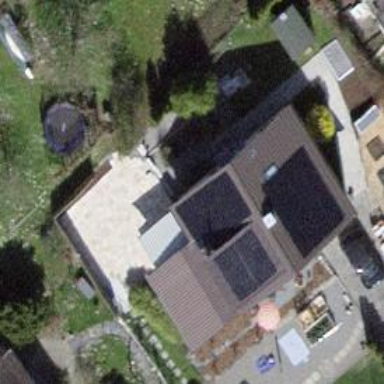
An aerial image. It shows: Solar power generator using photovoltaic method with solar photovoltaic panel types.